Field crop: maize
Growth stage: 2
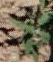
Species: atriplex